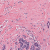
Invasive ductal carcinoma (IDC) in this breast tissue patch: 1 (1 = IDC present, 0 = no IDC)